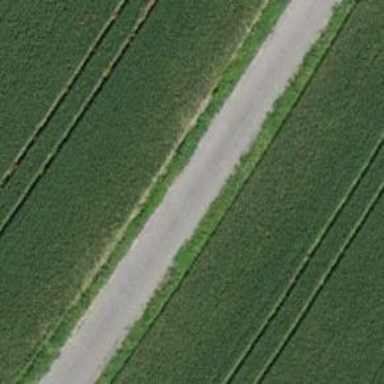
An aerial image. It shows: Unclassified asphalt road passing through agricultural land.